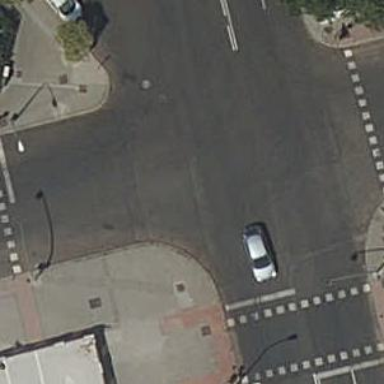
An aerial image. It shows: Road with traffic signals.